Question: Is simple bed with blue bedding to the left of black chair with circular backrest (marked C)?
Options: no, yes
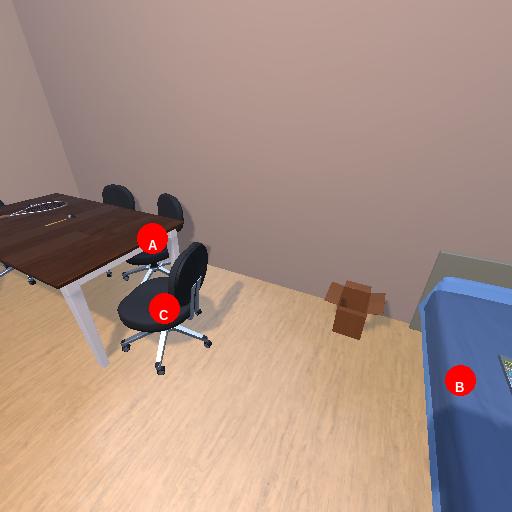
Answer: no